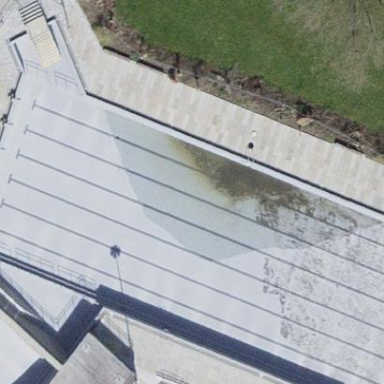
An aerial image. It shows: Swimming pool located in leisure land.